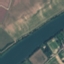
Land use / land cover: River